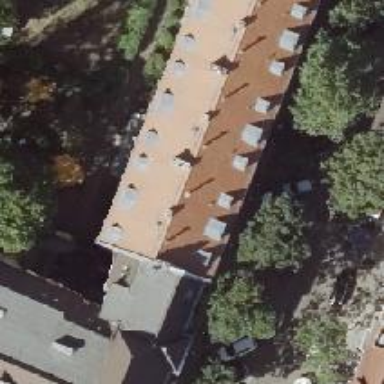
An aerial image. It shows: Hipped roof apartment building.